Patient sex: M
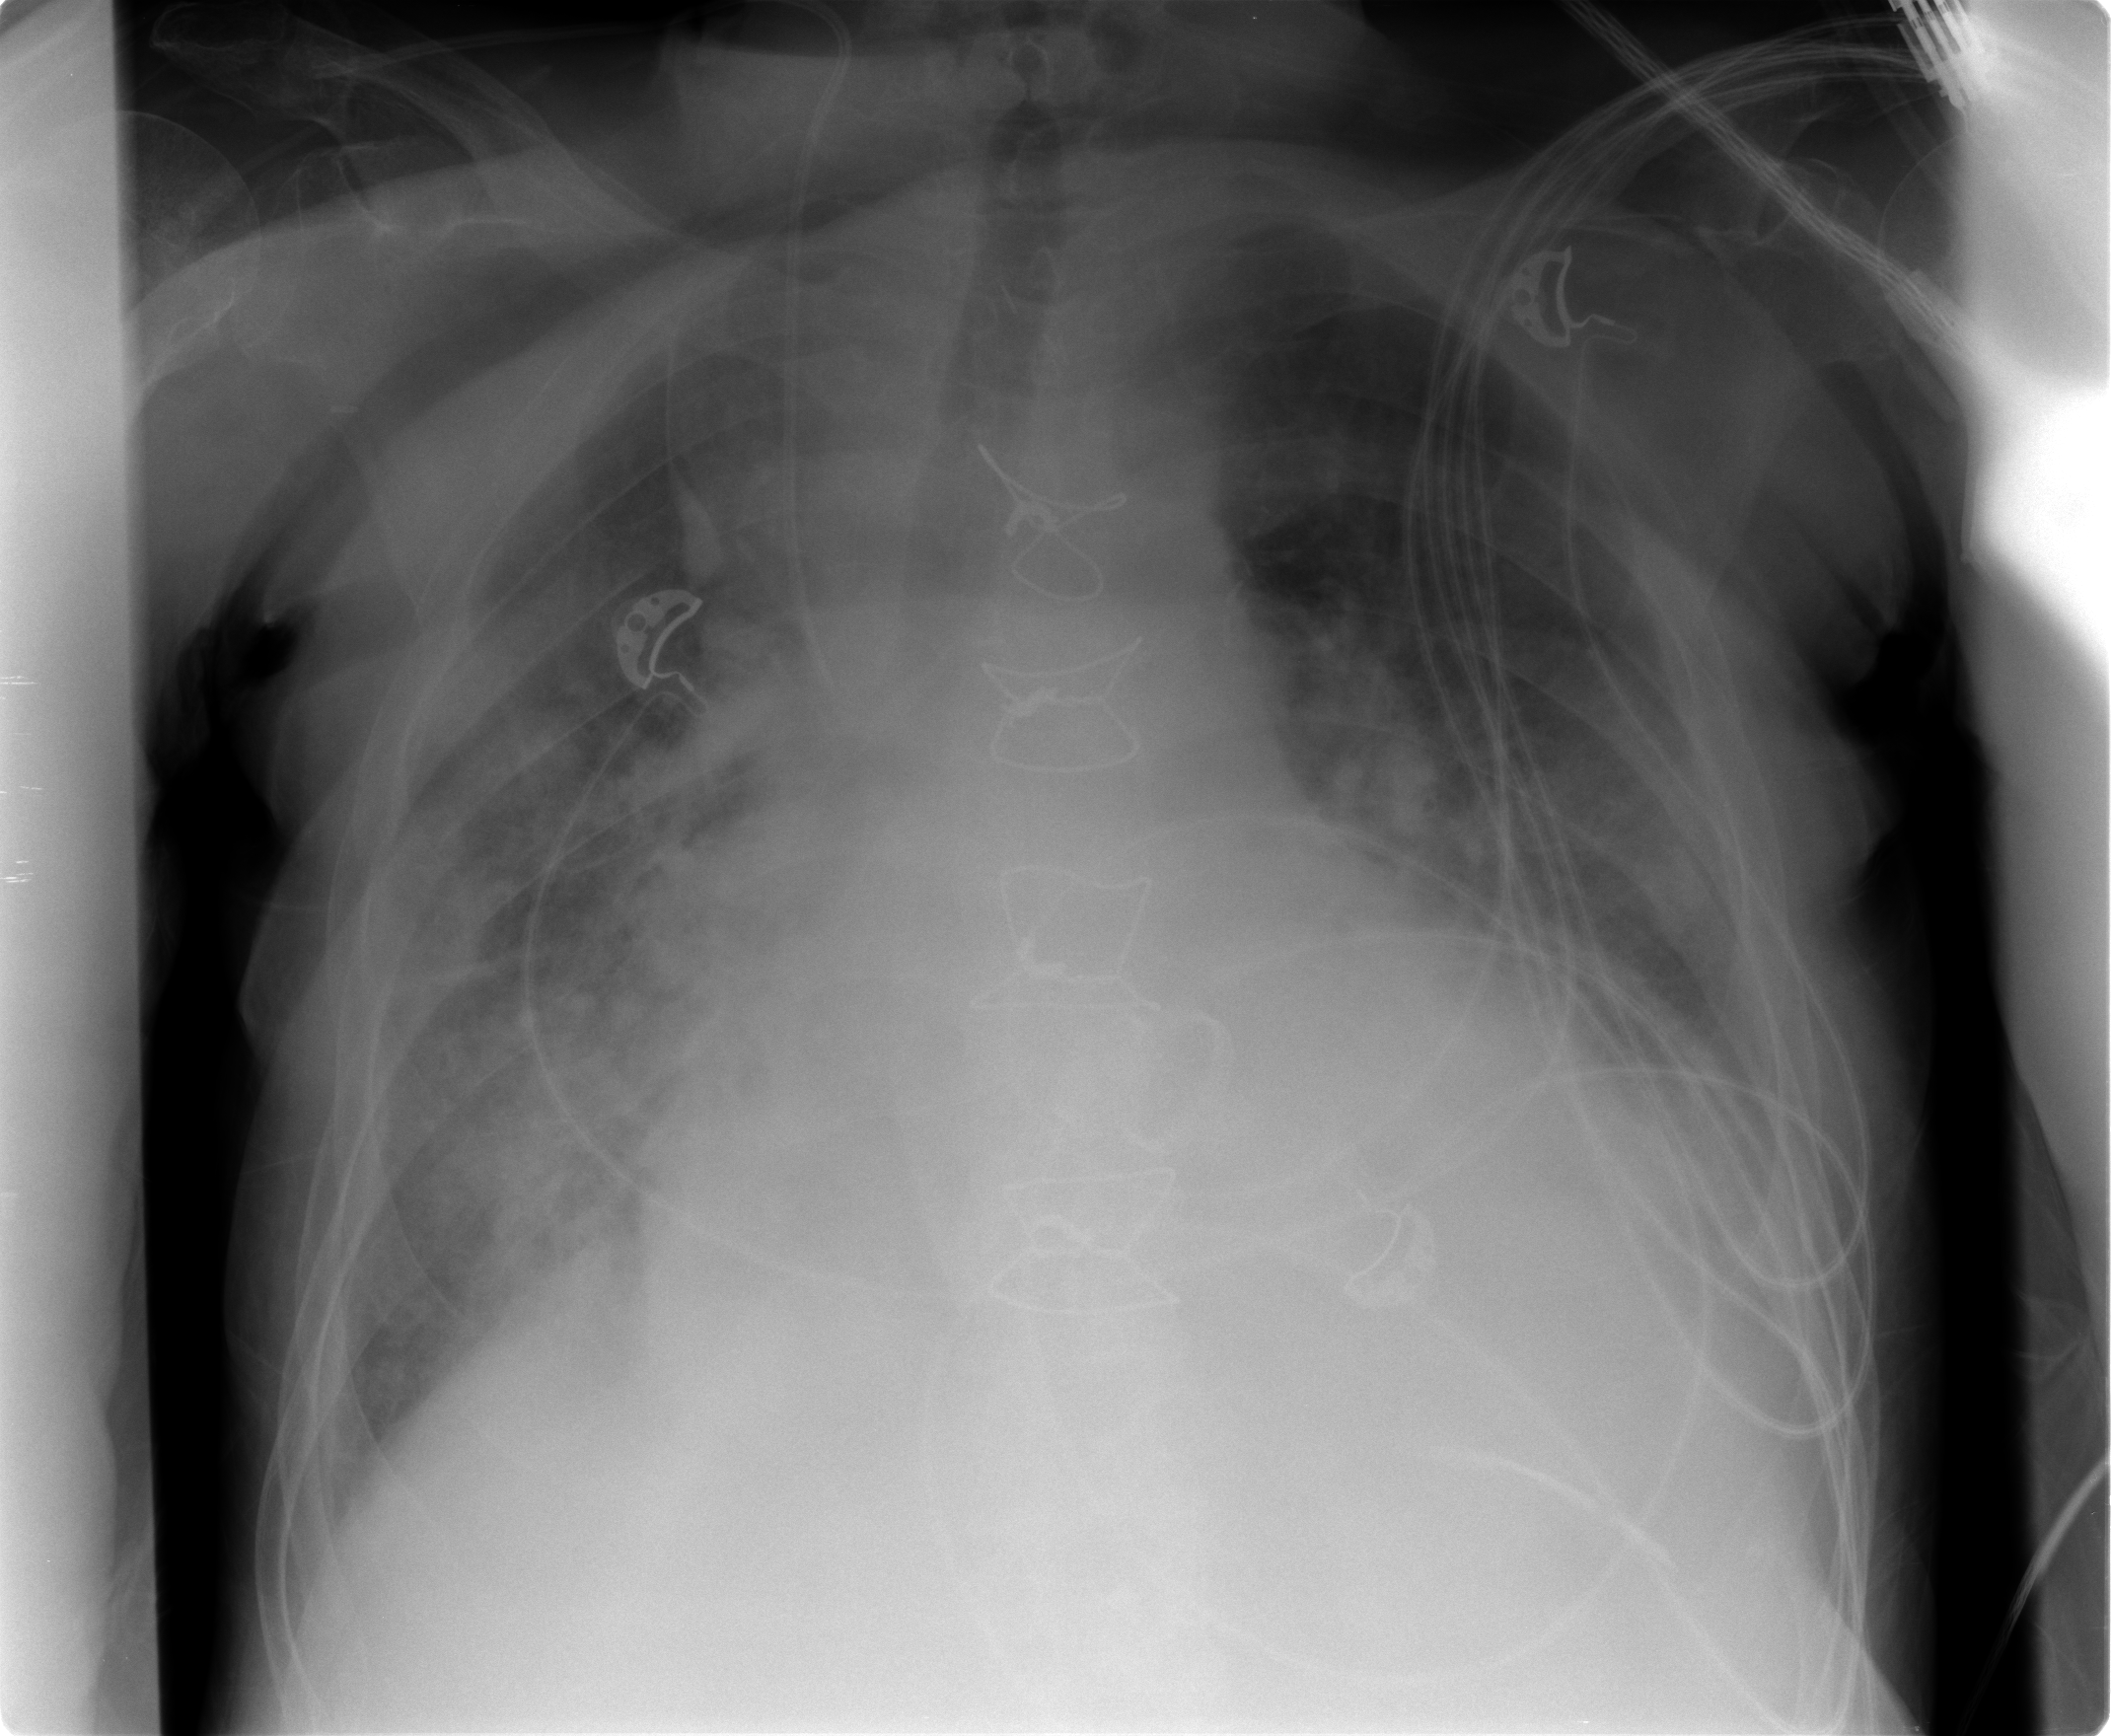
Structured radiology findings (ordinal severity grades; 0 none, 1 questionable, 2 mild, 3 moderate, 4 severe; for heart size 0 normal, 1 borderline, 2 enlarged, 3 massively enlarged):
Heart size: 2
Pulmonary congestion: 3
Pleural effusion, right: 2
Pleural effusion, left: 2
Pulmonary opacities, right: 3
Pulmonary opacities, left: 2
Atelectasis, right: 2
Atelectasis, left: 2